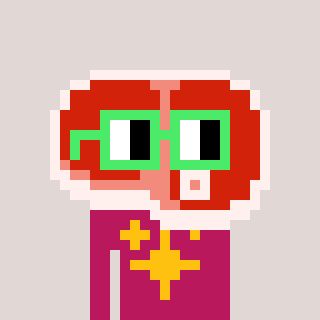
a pixel art character with square light green glasses, a steak-shaped head and a darkpink-colored body on a warm background